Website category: university
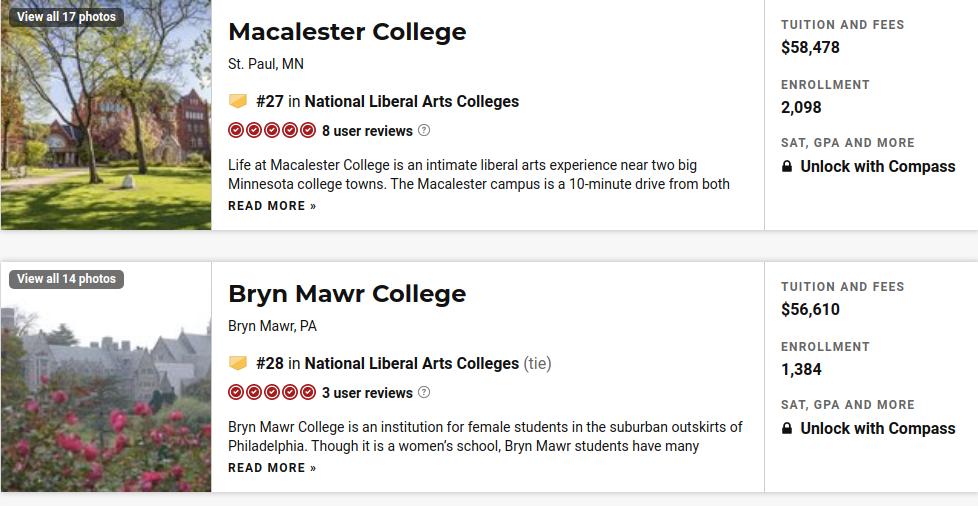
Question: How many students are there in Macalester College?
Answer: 2,098

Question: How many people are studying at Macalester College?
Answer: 2,098

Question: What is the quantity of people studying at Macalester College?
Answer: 2,098

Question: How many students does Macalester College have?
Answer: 2,098

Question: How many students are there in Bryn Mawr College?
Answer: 1,384

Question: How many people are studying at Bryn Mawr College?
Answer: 1,384

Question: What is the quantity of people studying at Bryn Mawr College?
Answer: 1,384

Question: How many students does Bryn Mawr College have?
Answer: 1,384

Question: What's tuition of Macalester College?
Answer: $58,478

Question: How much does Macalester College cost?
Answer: $58,478

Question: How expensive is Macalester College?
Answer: $58,478

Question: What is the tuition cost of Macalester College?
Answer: $58,478

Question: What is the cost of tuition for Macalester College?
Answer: $58,478

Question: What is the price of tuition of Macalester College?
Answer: $58,478

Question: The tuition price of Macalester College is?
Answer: $58,478

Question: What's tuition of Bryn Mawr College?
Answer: $56,610

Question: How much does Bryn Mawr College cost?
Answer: $56,610

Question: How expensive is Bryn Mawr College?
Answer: $56,610

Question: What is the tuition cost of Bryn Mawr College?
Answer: $56,610

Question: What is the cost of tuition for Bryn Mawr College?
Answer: $56,610

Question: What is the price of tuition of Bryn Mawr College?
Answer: $56,610

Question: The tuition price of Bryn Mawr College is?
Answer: $56,610

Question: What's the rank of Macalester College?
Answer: #27

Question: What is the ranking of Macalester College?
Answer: #27

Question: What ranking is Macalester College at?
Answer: #27

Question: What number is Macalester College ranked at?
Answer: #27

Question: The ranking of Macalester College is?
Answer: #27

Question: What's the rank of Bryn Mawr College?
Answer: #28

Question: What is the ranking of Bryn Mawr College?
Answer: #28

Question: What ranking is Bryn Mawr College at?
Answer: #28

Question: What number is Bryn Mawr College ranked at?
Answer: #28

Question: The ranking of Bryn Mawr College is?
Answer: #28

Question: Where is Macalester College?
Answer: St. Paul, MN

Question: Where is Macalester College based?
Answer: St. Paul, MN

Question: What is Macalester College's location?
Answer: St. Paul, MN

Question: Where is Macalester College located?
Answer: St. Paul, MN

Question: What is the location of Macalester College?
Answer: St. Paul, MN

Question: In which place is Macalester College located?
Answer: St. Paul, MN

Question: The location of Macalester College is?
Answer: St. Paul, MN

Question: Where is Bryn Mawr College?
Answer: Bryn Mawr, PA

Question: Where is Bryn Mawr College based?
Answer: Bryn Mawr, PA

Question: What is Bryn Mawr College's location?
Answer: Bryn Mawr, PA

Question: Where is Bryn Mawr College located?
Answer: Bryn Mawr, PA

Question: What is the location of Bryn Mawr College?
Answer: Bryn Mawr, PA

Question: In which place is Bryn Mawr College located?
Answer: Bryn Mawr, PA

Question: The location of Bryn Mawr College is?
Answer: Bryn Mawr, PA

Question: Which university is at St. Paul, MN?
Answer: Macalester College

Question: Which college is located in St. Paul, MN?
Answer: Macalester College

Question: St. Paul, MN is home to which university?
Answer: Macalester College

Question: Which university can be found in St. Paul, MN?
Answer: Macalester College

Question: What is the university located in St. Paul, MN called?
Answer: Macalester College

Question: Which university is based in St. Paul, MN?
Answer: Macalester College

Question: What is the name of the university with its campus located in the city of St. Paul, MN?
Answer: Macalester College

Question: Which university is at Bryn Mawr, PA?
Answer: Bryn Mawr College

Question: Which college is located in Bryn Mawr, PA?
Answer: Bryn Mawr College

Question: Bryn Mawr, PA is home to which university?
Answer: Bryn Mawr College

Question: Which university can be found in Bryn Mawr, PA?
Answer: Bryn Mawr College

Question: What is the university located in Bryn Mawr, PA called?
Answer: Bryn Mawr College

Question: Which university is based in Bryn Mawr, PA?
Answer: Bryn Mawr College

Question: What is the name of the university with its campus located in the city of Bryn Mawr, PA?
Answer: Bryn Mawr College

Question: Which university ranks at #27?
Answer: Macalester College

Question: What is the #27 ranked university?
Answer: Macalester College

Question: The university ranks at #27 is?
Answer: Macalester College

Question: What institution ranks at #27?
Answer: Macalester College